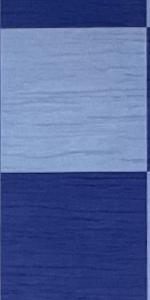
Label: Empty